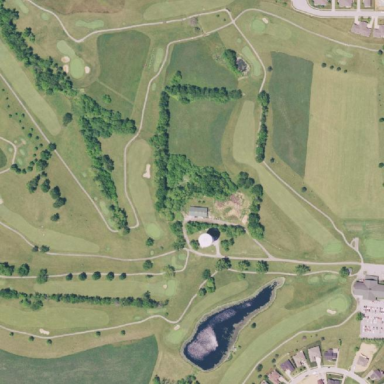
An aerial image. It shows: Path used for both walking and golf.